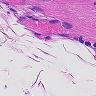
Metastatic tissue present: no